Field crop: maize
Growth stage: 2
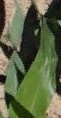
Species: maize